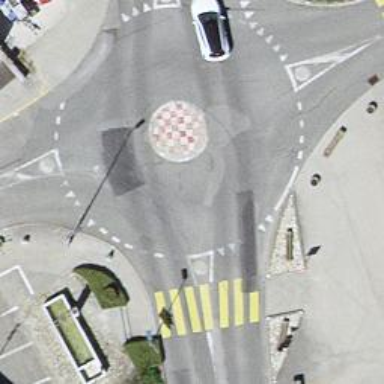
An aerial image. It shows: Mini roundabout on the road.